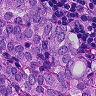
Metastatic tissue present: yes